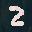
Label: 2